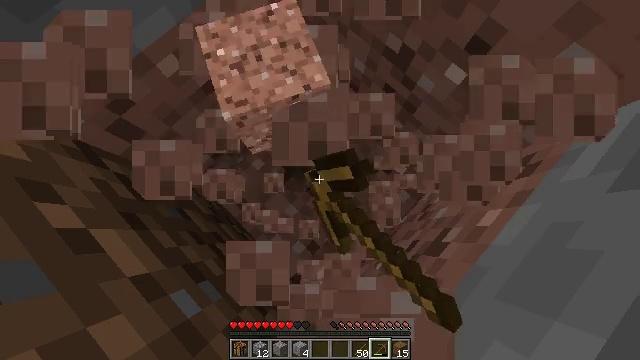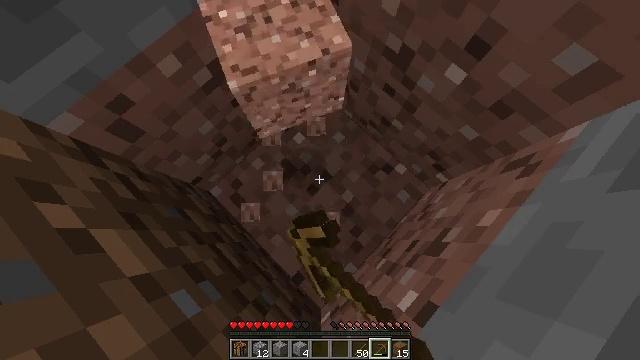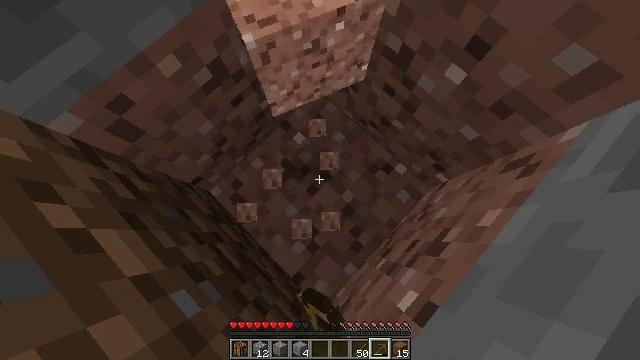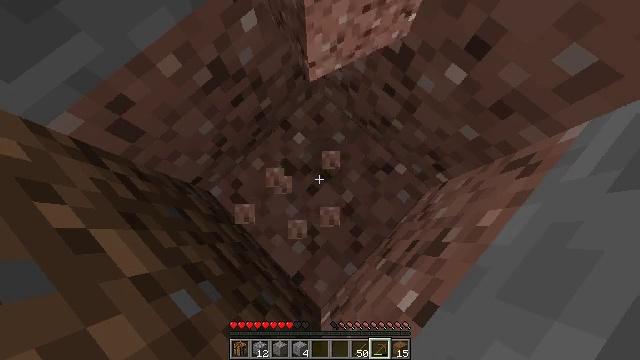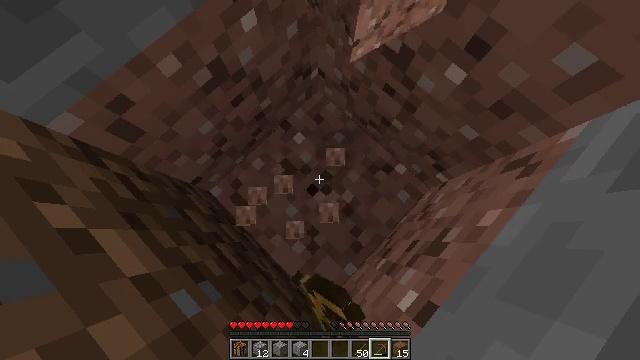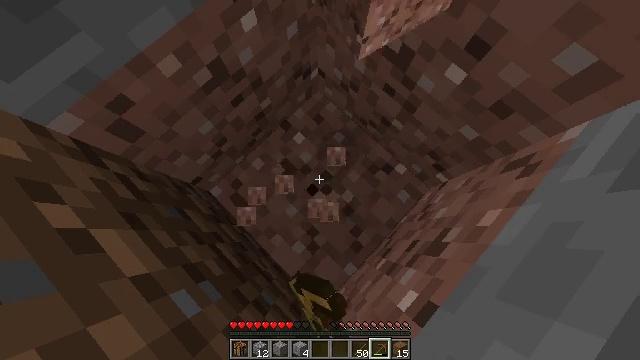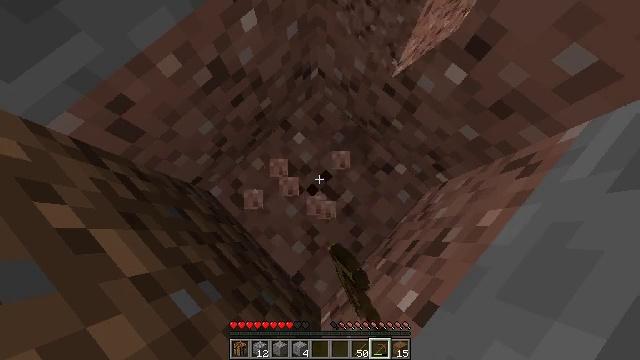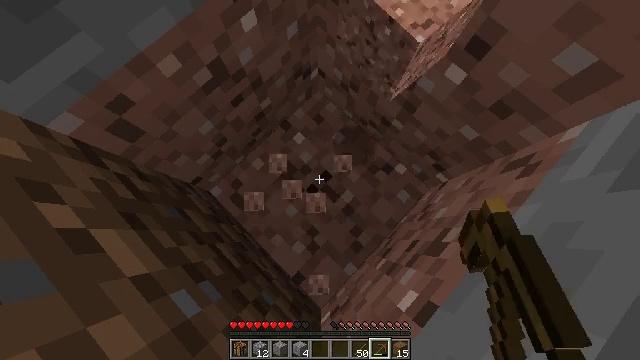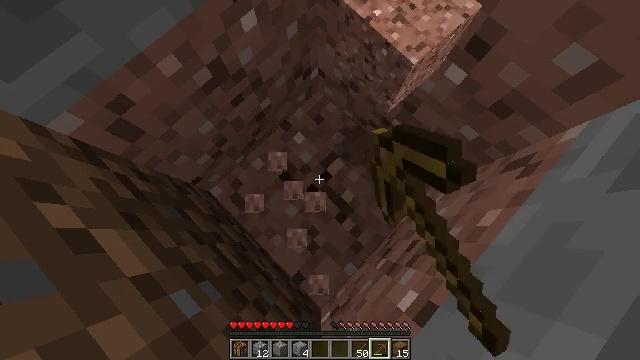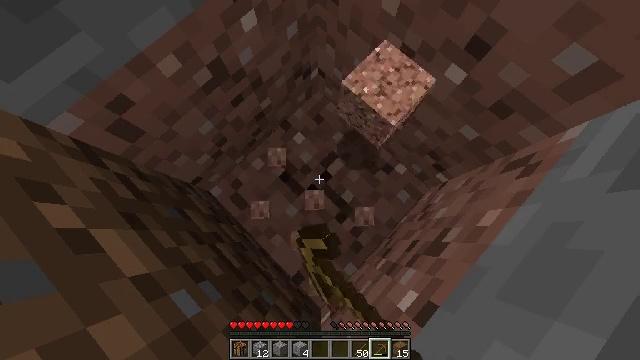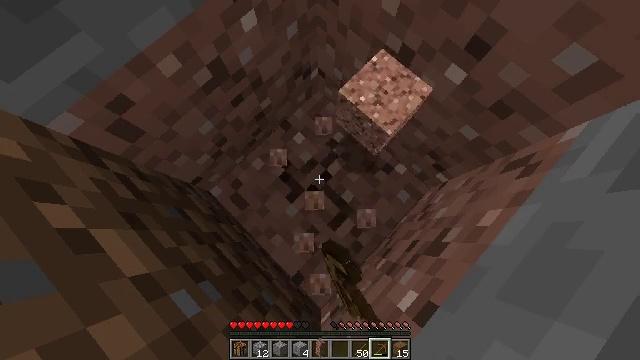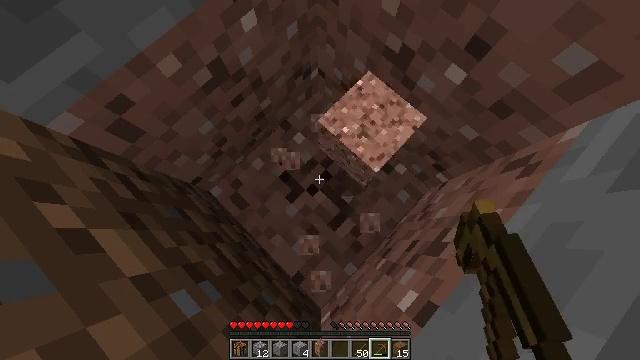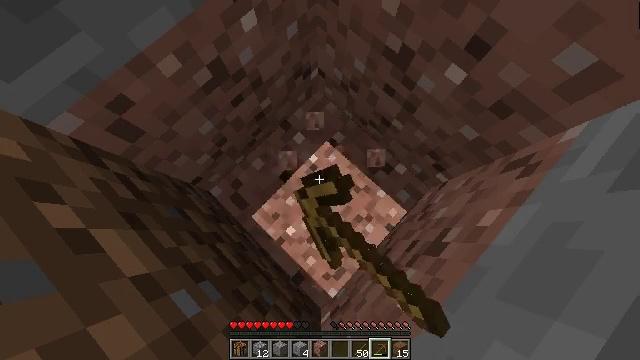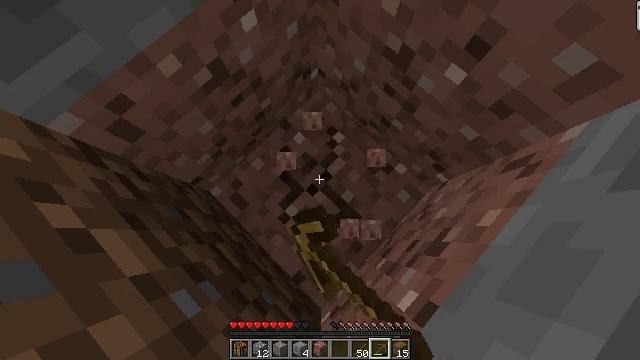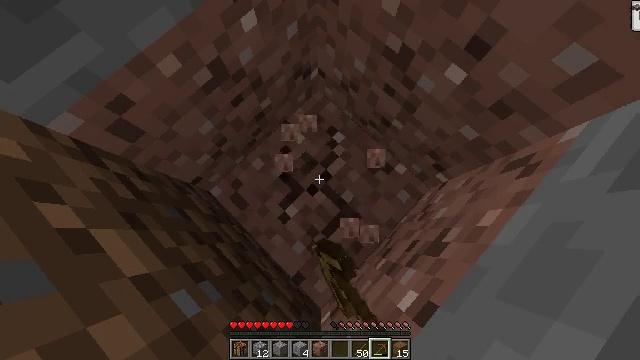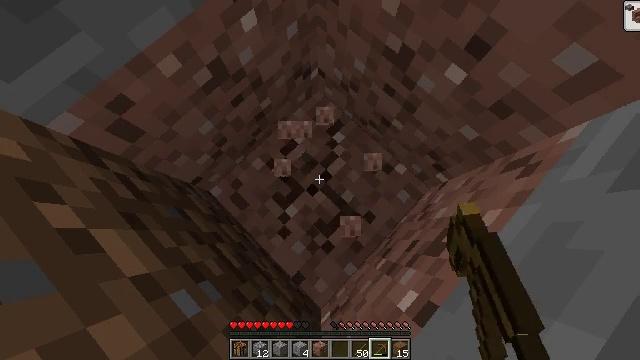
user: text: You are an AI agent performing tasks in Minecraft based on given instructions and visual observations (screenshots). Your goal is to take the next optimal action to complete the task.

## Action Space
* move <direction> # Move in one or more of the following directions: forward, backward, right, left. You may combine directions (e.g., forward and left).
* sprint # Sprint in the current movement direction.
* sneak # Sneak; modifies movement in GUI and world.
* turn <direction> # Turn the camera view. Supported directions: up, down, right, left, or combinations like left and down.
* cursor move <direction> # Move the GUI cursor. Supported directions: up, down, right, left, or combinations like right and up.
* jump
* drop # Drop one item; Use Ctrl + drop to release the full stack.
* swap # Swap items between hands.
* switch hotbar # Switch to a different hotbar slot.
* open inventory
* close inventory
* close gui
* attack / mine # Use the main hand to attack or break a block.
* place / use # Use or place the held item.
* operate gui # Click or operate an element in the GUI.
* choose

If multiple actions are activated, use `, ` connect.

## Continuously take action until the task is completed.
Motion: motion action
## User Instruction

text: Mine the granite block.
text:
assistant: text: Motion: attack / mine
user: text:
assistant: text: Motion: attack / mine
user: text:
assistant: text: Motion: attack / mine
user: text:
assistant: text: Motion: attack / mine
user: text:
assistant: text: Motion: attack / mine
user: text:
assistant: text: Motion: attack / mine
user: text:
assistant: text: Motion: attack / mine
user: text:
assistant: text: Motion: attack / mine
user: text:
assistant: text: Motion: attack / mine
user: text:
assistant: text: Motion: attack / mine
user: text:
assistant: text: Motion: attack / mine
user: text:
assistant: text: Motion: attack / mine
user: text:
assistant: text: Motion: attack / mine
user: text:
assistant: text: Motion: attack / mine
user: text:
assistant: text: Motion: attack / mine
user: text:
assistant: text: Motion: attack / mine
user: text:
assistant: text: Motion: attack / mine
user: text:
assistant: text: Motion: attack / mine
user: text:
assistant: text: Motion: attack / mine
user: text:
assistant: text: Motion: attack / mine
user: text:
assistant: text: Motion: attack / mine
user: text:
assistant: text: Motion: attack / mine
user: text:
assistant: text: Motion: attack / mine
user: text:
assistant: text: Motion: attack / mine
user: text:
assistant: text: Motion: attack / mine
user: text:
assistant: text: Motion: attack / mine
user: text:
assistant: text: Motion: attack / mine
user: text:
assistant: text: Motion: attack / mine
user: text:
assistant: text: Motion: attack / mine